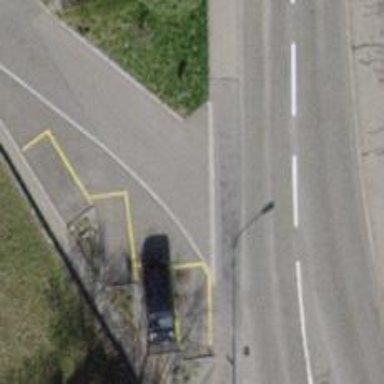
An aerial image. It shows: Unmarked crossing on the road.